Interaction volume radius: 5 \u00c5
Interaction volume height: 15 \u00c5
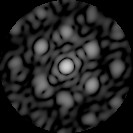
Disorder parameter: 0.5504